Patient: sex F, age 48
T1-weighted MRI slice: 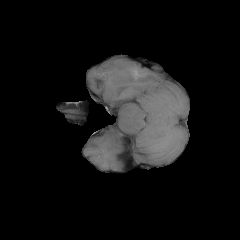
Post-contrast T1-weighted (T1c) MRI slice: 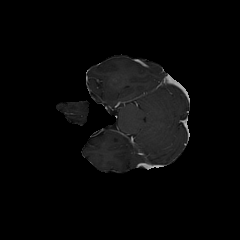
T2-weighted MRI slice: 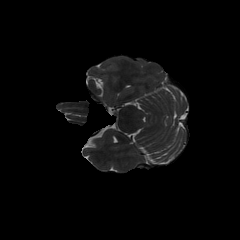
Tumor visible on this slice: yes
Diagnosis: Glioblastoma, IDH-wildtype
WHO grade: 4